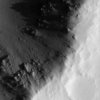
Label: not_dusty